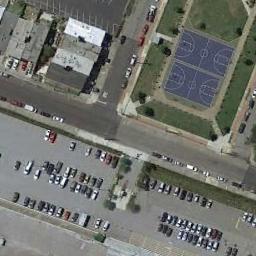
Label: basketball_court